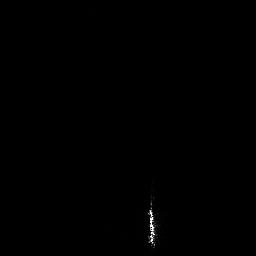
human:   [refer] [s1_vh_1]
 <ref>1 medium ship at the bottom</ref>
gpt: <box>[[56, 74, 61, 97, 0]]</box>